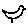
Label: bird